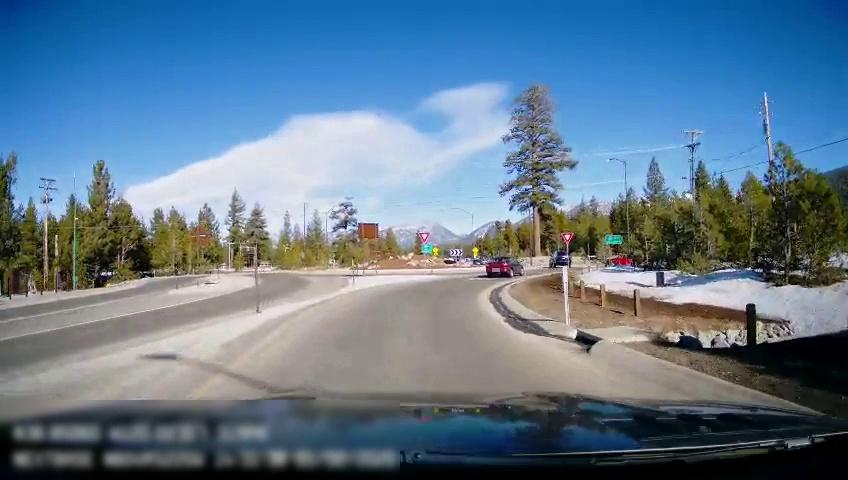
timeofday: Day
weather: Sunny
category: Drivable Space
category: Drivable Space
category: Vehicles | Car
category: Vehicles | SUV
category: Vehicles | SUV
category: Lanes | Current Lane
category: Lanes | Opposite Lane
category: Lanes | Opposite Lane
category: Traffic | Signs
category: Traffic | Signs
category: Traffic | Signs
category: Traffic | Signs
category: Traffic | Signs